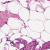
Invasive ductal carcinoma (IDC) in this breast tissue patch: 0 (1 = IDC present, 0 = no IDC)